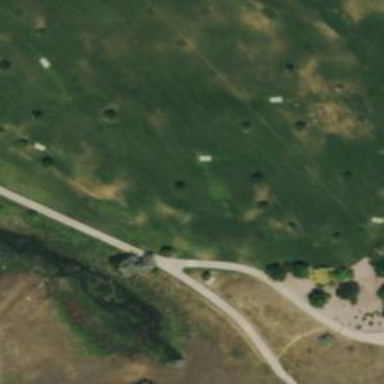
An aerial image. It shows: Disc golf basket.